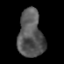
Tissue: prostate
Cell type: Fibroblasts
Senescence score: 0.6963
Nuclear area (px): 1159
Mean DAPI intensity: 86.757